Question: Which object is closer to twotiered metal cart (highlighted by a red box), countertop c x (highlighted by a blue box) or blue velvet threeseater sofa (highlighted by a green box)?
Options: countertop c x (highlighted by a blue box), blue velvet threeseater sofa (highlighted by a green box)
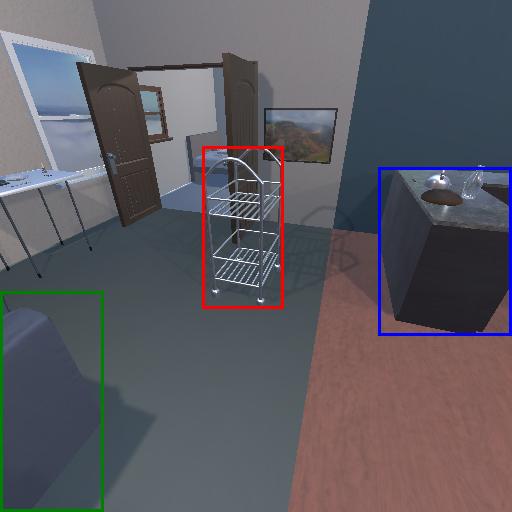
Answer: countertop c x (highlighted by a blue box)